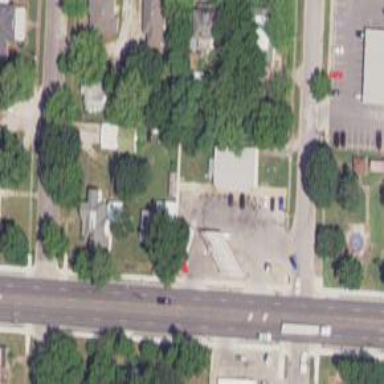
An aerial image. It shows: Convenience shop.